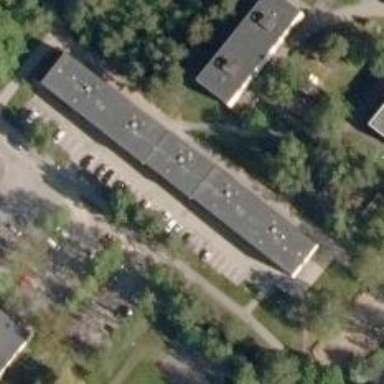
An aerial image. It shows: Kindergarten.